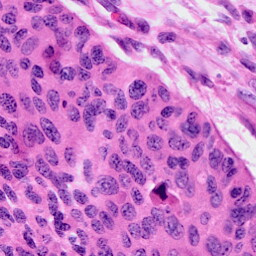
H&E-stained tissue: Cervix